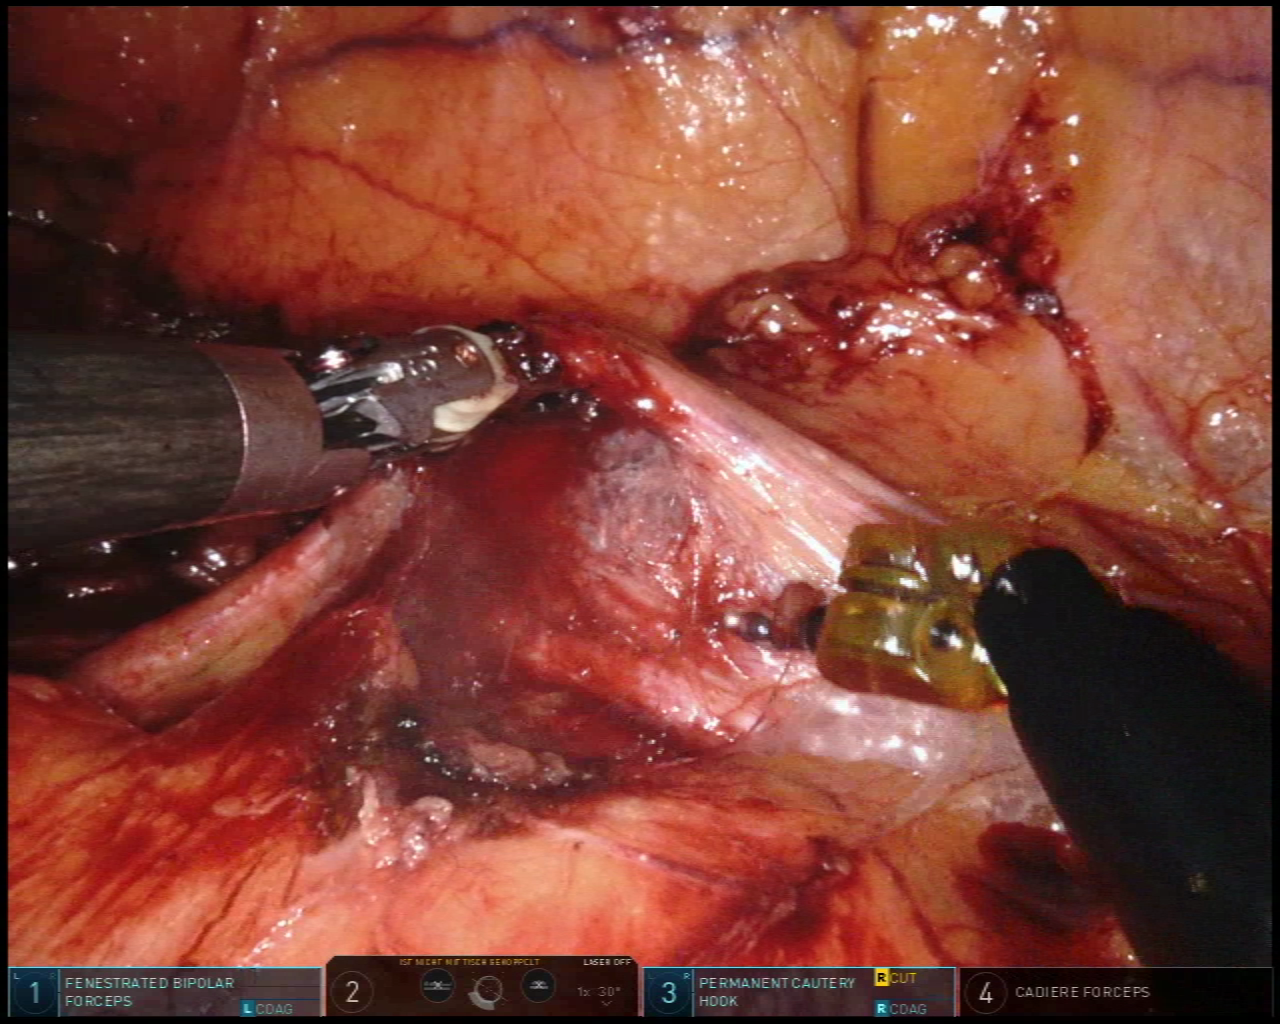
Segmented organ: ureter
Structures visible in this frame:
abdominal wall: no
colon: no
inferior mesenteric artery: no
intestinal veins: no
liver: no
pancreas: no
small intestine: no
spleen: no
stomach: no
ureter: yes
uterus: no
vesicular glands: no